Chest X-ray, PA view. Patient: 38 years old, sex M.
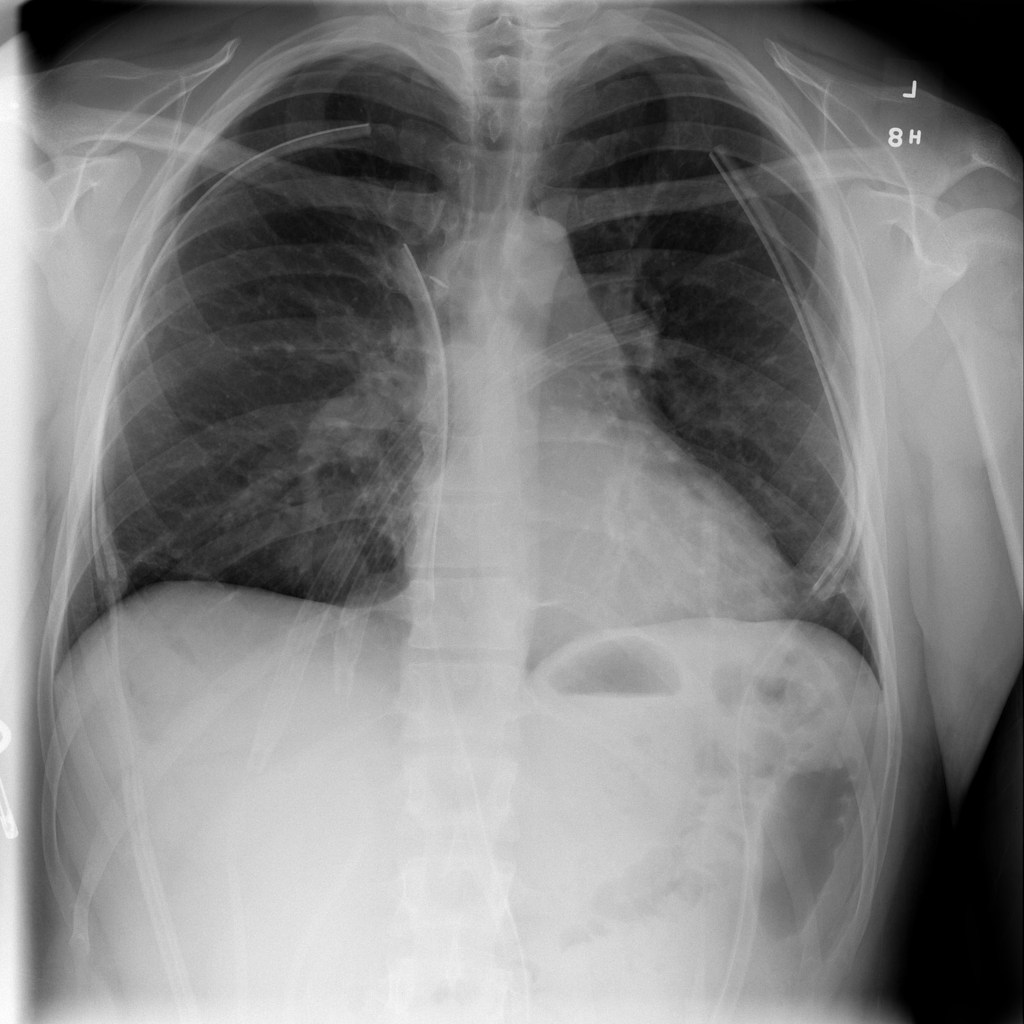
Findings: Pneumothorax